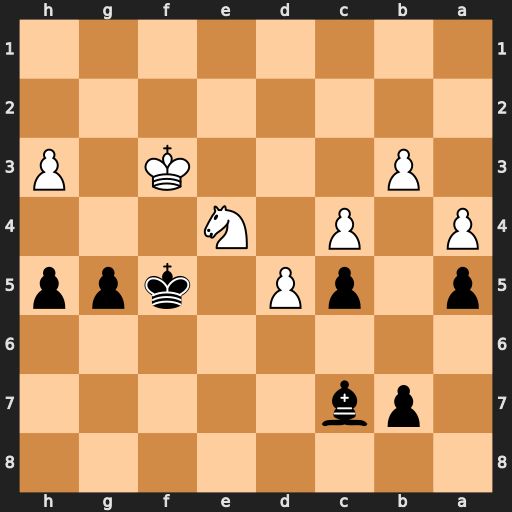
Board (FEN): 8/1pb5/8/p1pP1kpp/P1P1N3/1P3K1P/8/8
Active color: b
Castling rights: -
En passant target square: -
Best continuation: g4+ hxg4+ hxg4+ Ke3 Bf4+ Kd3 g3